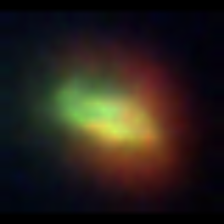
Taxon: NanoPlankton
Group: Other